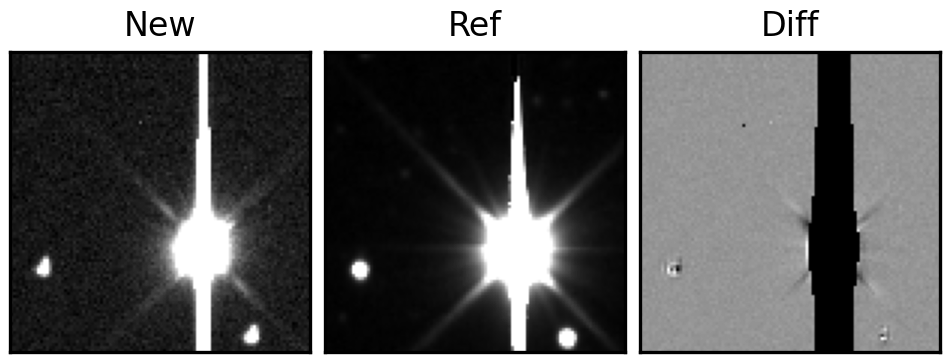
Label: bogus